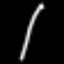
Label: The Eiffel Tower